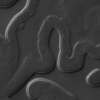
Label: not_dusty